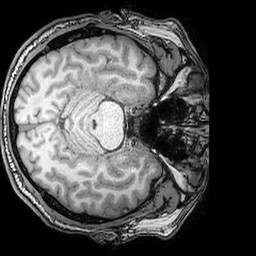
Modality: T1w
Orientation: axial
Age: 24
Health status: ill
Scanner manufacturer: philips
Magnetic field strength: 3 T
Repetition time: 0.007 s
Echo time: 0.003501 s